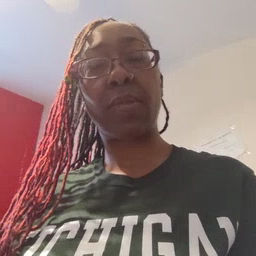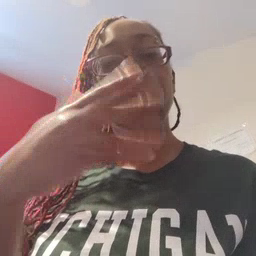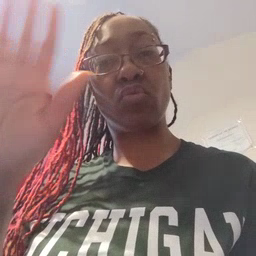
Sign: finish